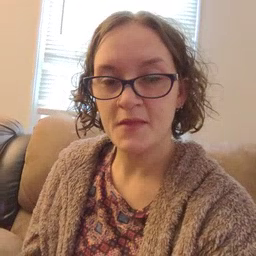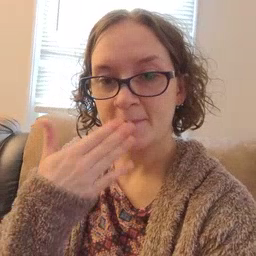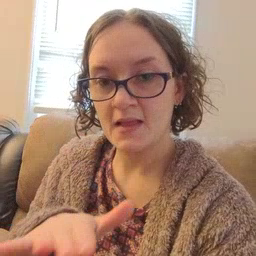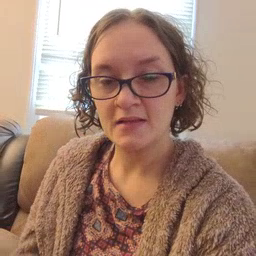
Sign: bad